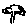
Label: tree